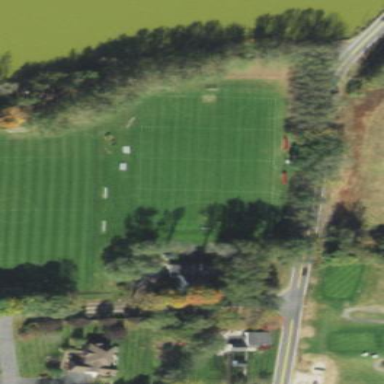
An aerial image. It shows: Field hockey pitch where players can enjoy the sport.